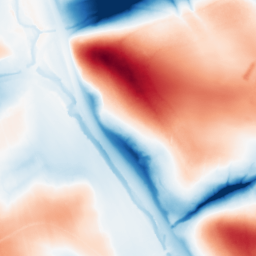
Category: classical
Decomposition family: gaussian_anisotropic
Decomposition parameters: sigma_x: 5
sigma_y: 50
Upsampling method: bilinear
Upsampling parameters: scale: 4
Upsampling scale: 4